Question: I have a C# application that needs to utilize a COM class that is written in VB6. The application has to use dynamic binding because it has to be able to use different versions of the code based on what version (i.e., what DLL) the user selected. The way the program supports this is to first detect all of the versions in the registry and then let the user pick.
The code works on my machine and that of my peer reviewers, but the code that references the COM class is crashing for the person doing quality assurance (QA).
I put a message box in the code to display the error, and this is what the QAer gets:

I find the "FILENOTFOUND" part particularly confusing because I know that the DLL is present on her machine. In fact, she personally registered the DLL on her machine by using a right-click-to-register utility on the DLL; and this is the same utility that I used.
I then did some further investigation to find exactly what line was crashing. Here is the code that instantiates the COM class with the problematic line called out
:
'''
//Constructor for HtmlRtfConvProxy
public HtmlRtfConvProxy(String convWrapperProj) {
convUtilType = Type.GetTypeFromProgID(convWrapperProj + "." + WRAPPER_CLASS_NAME);
if(convUtilType == null) {
throw new ArgumentException("Unable to find COM class");
}
//The following line is crashing for the person doing QA
vbTargetObject = Activator.CreateInstance(convUtilType);
if(vbTargetObject == null) {
throw new ExternalException("Unable to instantiate COM class");
}
}
'''
What I found even more confusing was which line was crashing. It was not the line where I tried to get a 'Type' for the object but where I tried to the object. I would think that if the DLL couldn't be found, then the line where I am obtaining the 'Type' would crash.
I suspect that this has something to do with permissions, but my investigations along those lines have been fruitless. It looks like the QAer has the necessary permissions.
I'm no guru when it comes to Windows file permissions.
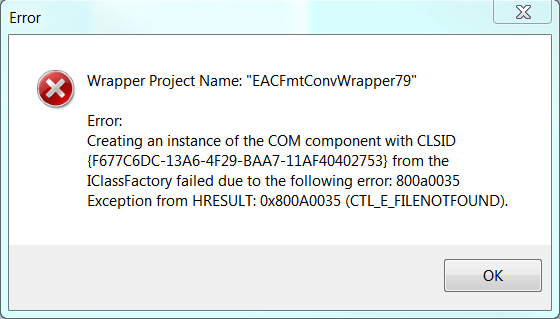
Answer: The problem was that some of the DLLs that were could not be found on the computers that were experiencing this problem.